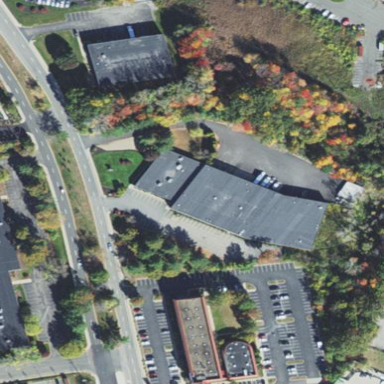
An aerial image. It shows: Commercial building.